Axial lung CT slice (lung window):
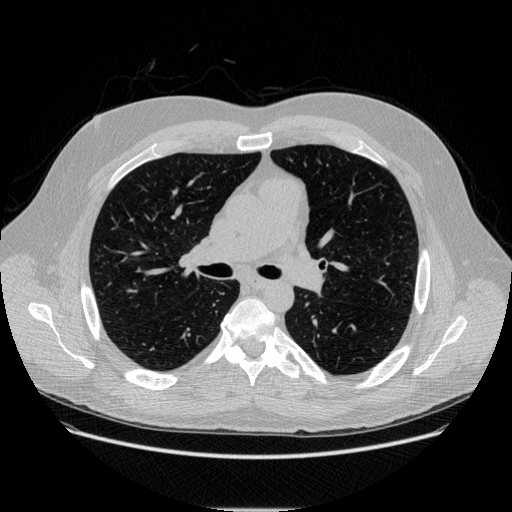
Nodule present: no